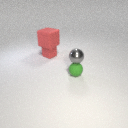
large red rubber cube to the left of small gray metal sphere